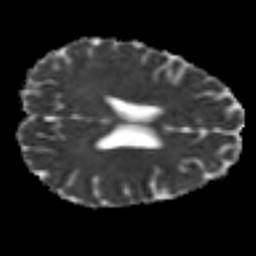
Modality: MD
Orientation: axial
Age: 40
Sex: female
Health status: healthy
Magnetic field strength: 3 T
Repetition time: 7 s
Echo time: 0.0926 s